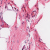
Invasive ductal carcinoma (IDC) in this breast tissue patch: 0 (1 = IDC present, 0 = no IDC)